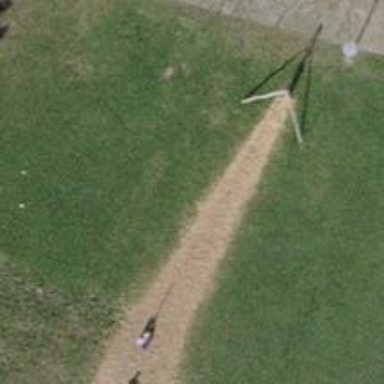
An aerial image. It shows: Playground featuring zipwire.